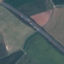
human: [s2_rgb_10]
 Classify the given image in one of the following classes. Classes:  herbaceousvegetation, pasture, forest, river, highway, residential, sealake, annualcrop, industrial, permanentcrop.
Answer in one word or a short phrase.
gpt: Highway